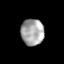
Tissue: lung
Cell type: Others
Senescence score: 0.2388
Nuclear area (px): 596
Mean DAPI intensity: 166.446